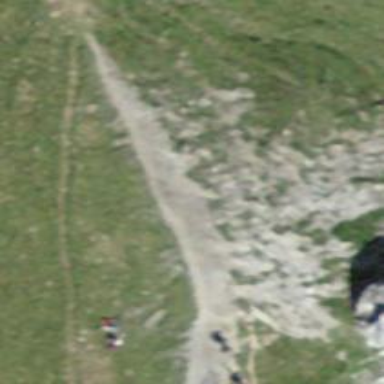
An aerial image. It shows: Rocky path.